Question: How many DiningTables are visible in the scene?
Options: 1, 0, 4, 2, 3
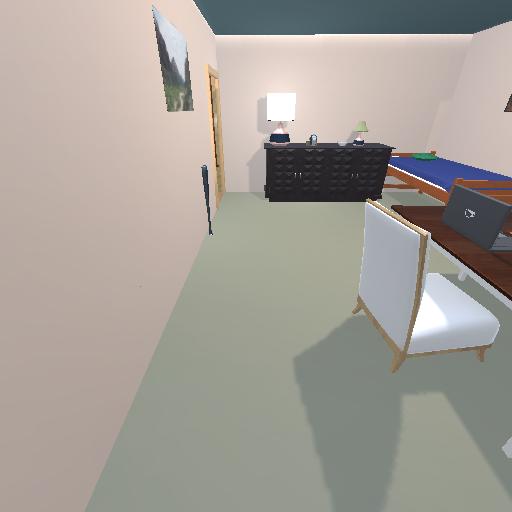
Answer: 1